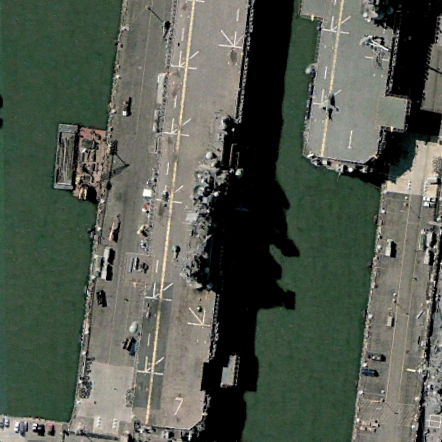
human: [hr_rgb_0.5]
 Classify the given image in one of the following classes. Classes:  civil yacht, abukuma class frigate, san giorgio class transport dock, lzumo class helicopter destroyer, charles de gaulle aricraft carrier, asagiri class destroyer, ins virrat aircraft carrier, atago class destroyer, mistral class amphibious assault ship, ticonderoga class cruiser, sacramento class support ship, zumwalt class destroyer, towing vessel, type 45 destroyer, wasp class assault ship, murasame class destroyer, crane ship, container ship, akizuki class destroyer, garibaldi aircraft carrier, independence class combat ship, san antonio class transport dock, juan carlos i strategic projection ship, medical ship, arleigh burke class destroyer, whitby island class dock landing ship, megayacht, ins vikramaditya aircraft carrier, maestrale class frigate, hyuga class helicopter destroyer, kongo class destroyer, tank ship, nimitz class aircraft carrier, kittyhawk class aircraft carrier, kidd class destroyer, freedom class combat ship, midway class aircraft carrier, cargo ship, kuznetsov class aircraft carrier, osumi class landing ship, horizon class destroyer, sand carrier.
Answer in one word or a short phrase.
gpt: Wasp class assault ship